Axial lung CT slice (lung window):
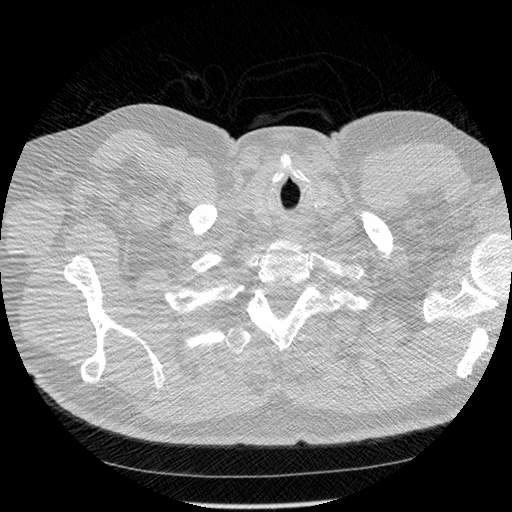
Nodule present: no